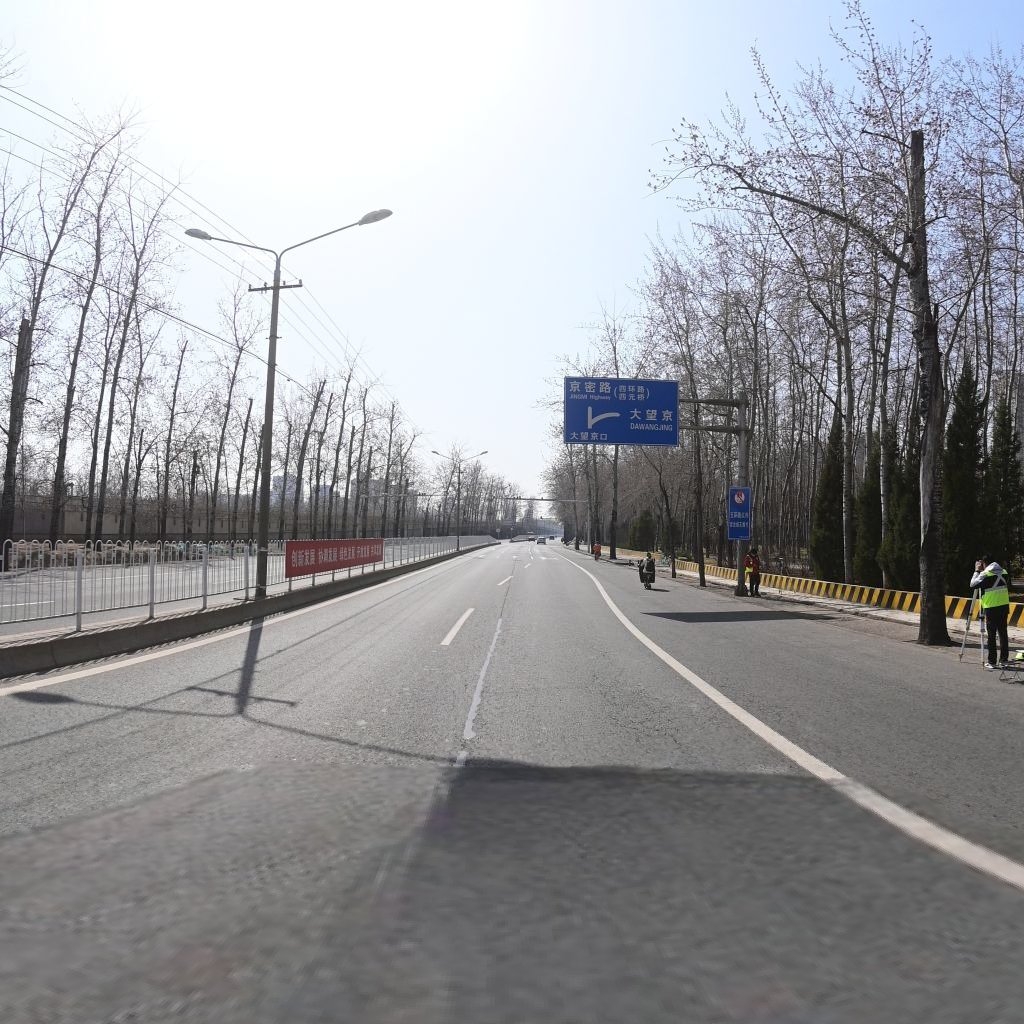
Region: Chaoyang
Road damage annotations: longitudinal patch, alligator crack, longitudinal crack